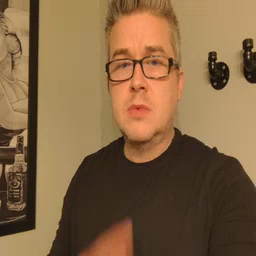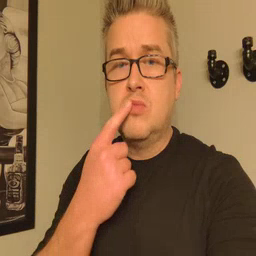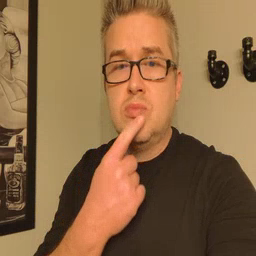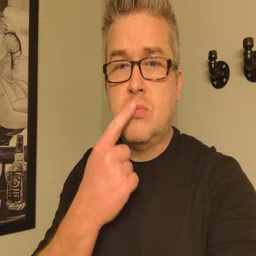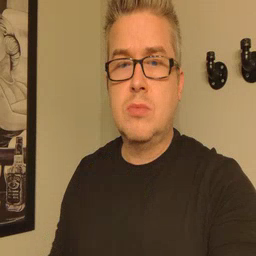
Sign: lips